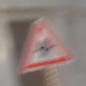
Verkehrszeichen: Vorfahrt
Umgebung: Outdoor, Urban
Tageszeit: MorningAfternoon
Wetter: Clear
Licht: Natural
Jahreszeit: NotSpecified
Kontrast: HighContrast